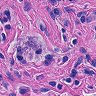
Metastatic tissue present: yes